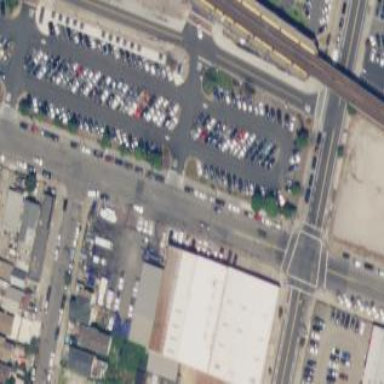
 ideally designed for park and ride for subway commuters."